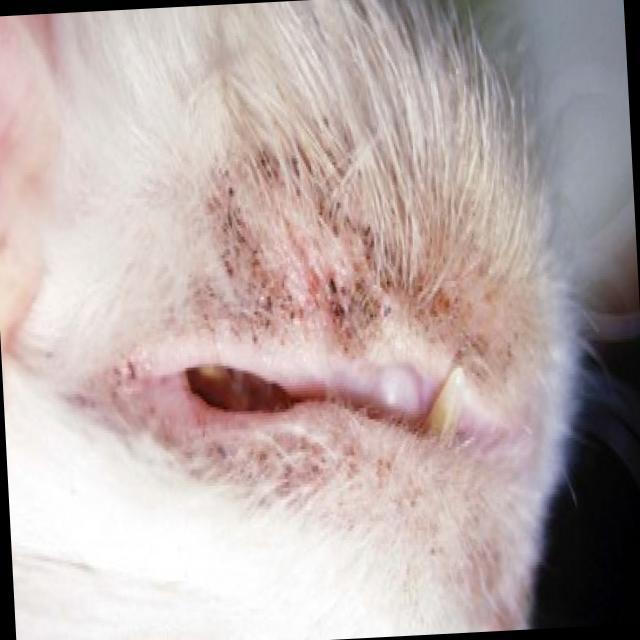
Canine fungal skin infection — characterized by alopecia, scaling, crusting, and circular lesions. Common agents include Malassezia and Candida species.